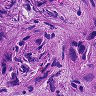
Metastatic tissue present: yes